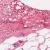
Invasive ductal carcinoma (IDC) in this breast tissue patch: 0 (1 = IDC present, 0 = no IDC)